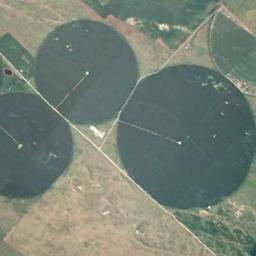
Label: circular_farmland